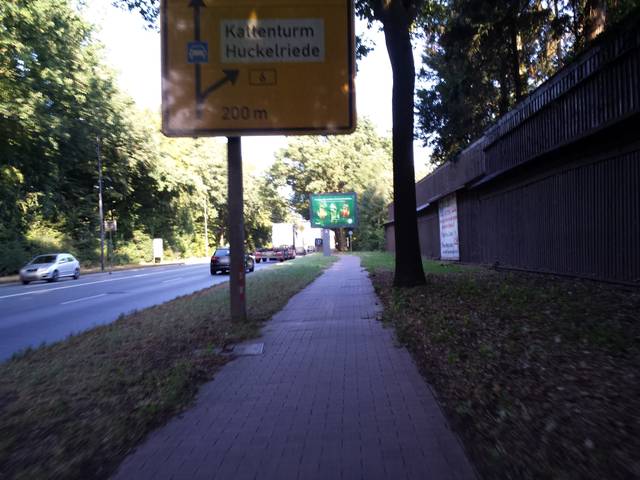
Region: Germany
Coordinates: 53.051, 8.81